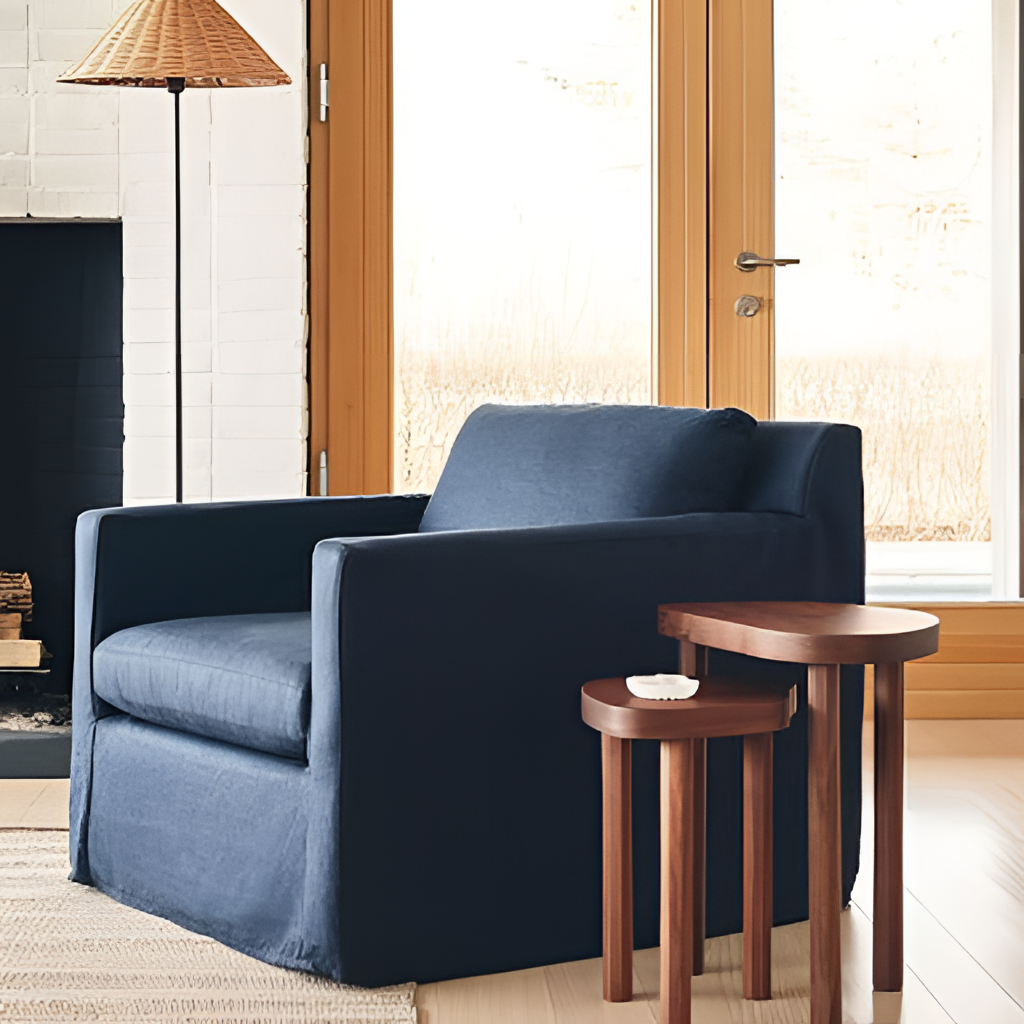
living room, fabric armchair, brick wallpaper, with solid pattern, modern, beige wood flooring, with plank pattern